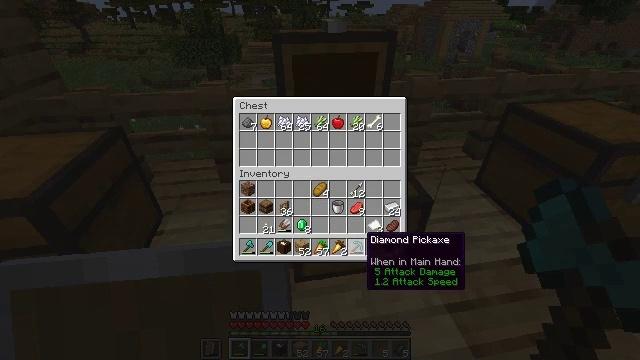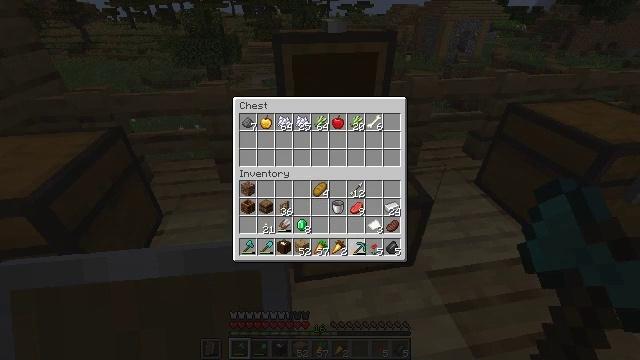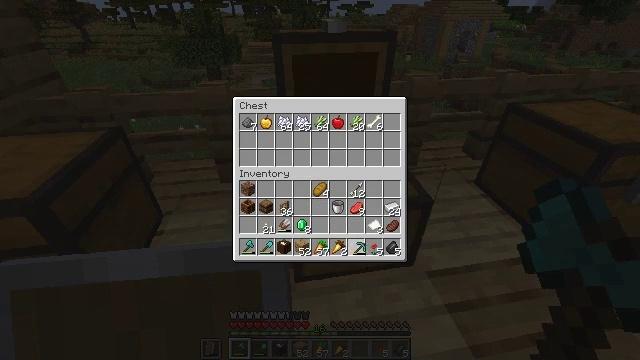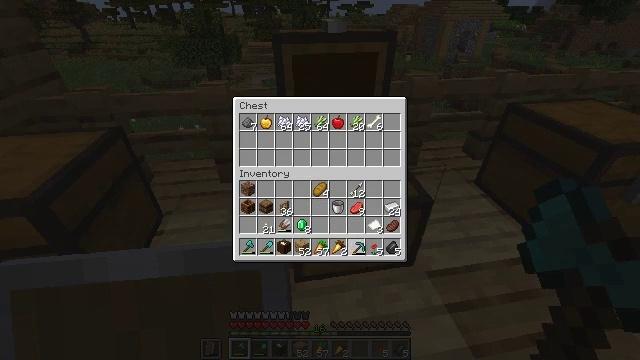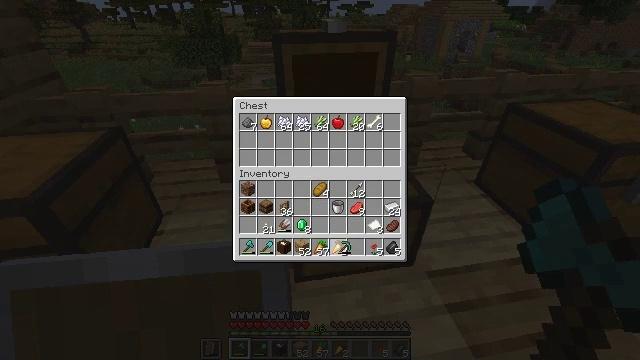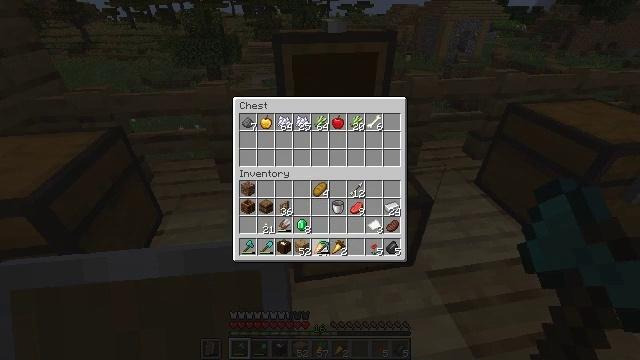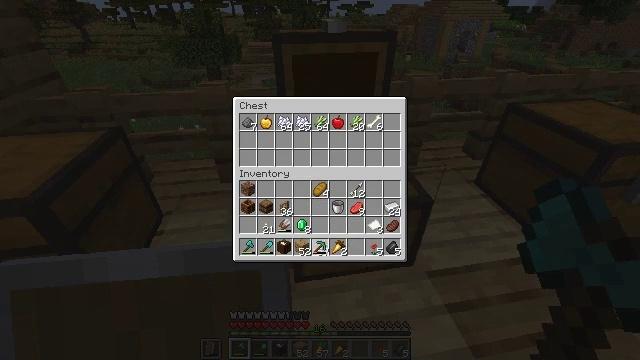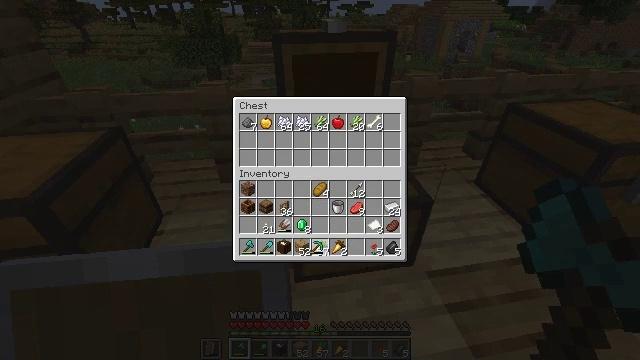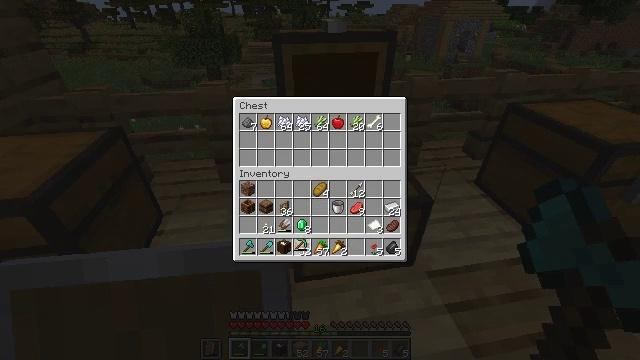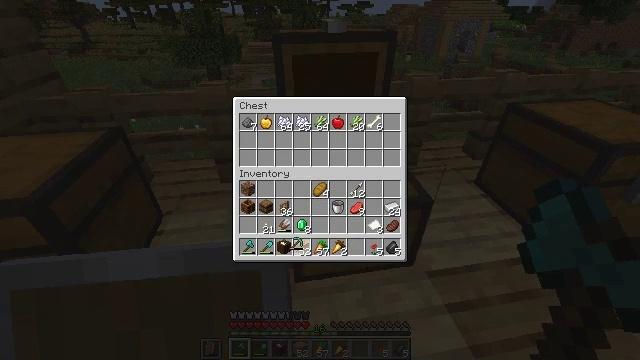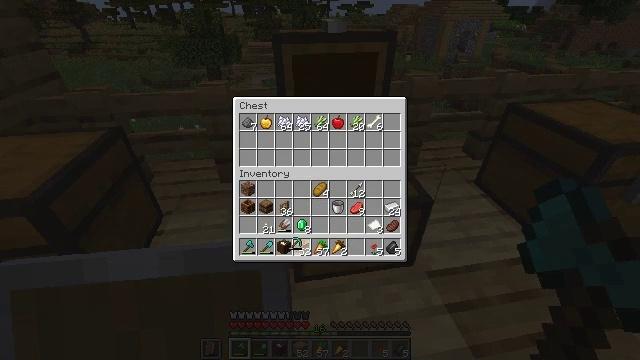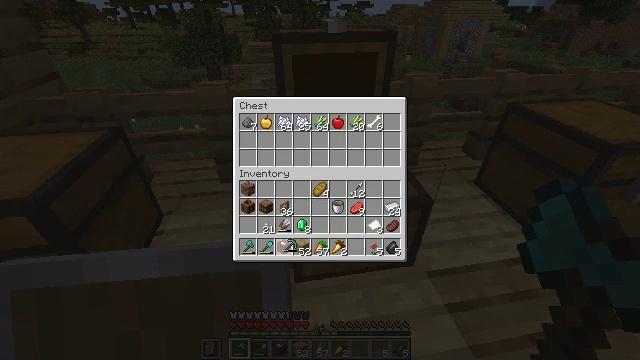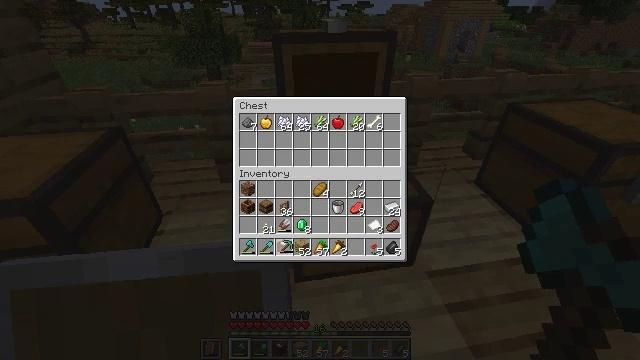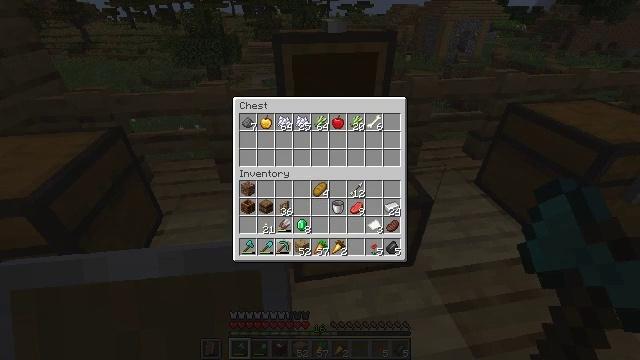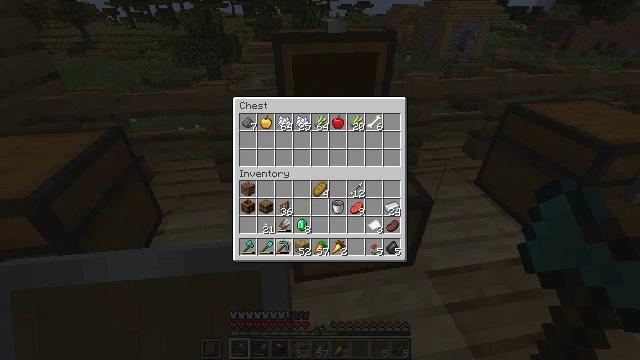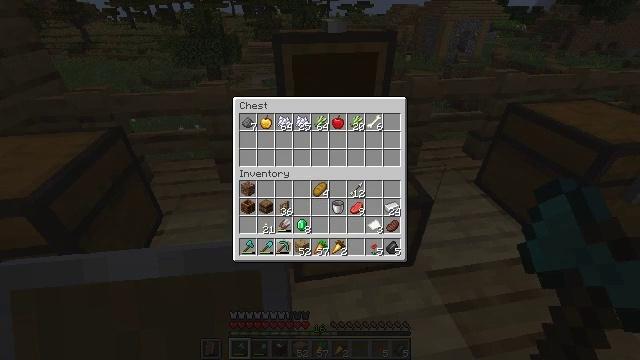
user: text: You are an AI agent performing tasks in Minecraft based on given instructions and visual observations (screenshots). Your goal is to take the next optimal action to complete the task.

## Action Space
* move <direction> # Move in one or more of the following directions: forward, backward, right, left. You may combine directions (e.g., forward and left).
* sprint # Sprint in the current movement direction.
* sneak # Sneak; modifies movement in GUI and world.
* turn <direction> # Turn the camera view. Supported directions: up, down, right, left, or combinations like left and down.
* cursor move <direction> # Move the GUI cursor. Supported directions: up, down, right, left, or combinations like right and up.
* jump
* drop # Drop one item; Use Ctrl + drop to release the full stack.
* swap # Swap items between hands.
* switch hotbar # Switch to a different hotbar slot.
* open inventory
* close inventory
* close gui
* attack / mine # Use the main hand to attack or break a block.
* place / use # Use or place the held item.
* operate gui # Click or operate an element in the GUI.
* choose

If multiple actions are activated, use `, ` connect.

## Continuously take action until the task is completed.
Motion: motion action
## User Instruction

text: Prepare the materials and craft a fletching table.
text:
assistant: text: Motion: operate gui
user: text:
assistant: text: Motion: operate gui
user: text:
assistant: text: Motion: operate gui
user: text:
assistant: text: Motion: cursor move left
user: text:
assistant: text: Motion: cursor move left
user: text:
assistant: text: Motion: no_op
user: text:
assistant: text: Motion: no_op
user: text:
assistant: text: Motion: cursor move left
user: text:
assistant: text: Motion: no_op
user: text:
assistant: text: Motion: no_op
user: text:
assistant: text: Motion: no_op
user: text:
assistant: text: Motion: no_op
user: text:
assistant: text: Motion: no_op
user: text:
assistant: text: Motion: no_op
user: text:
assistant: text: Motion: no_op
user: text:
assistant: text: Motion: operate gui
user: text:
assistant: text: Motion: operate gui
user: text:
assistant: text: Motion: operate gui
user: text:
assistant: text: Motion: operate gui
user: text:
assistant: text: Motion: no_op
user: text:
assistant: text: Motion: cursor move right
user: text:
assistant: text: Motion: cursor move right
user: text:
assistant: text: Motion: cursor move right
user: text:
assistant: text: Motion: no_op
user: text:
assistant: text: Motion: no_op
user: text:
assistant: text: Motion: operate gui
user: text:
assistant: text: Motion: operate gui
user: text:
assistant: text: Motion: operate gui
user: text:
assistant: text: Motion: no_op
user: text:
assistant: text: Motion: no_op